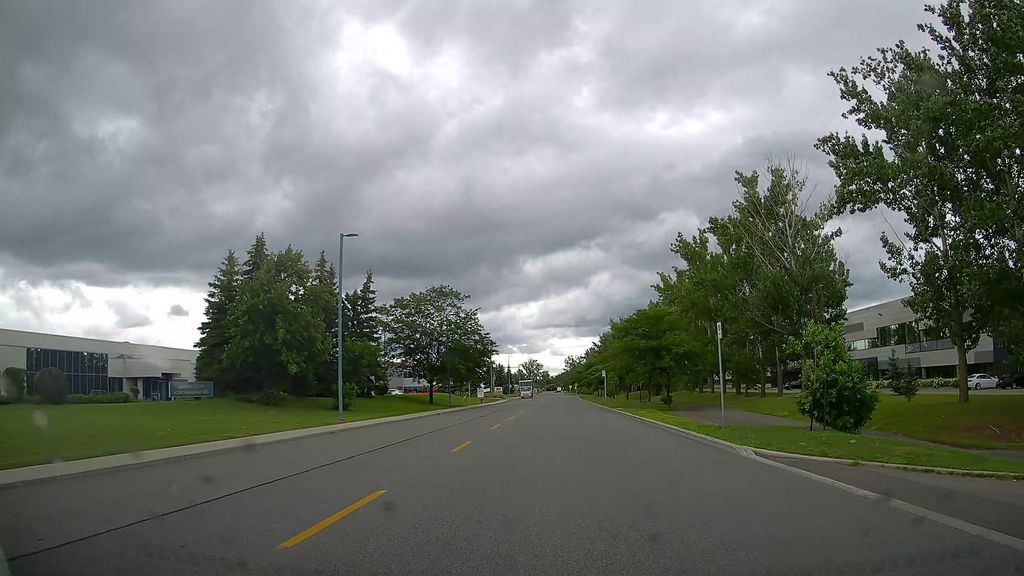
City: montreal